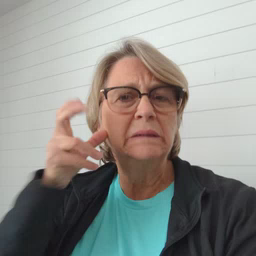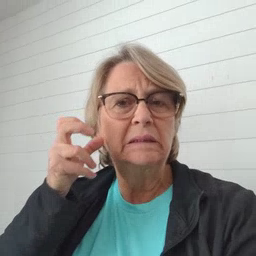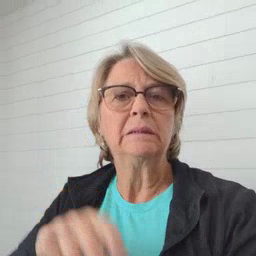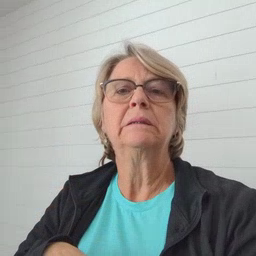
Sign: listen